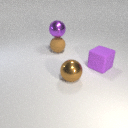
large brown rubber sphere behind large brown metal sphere